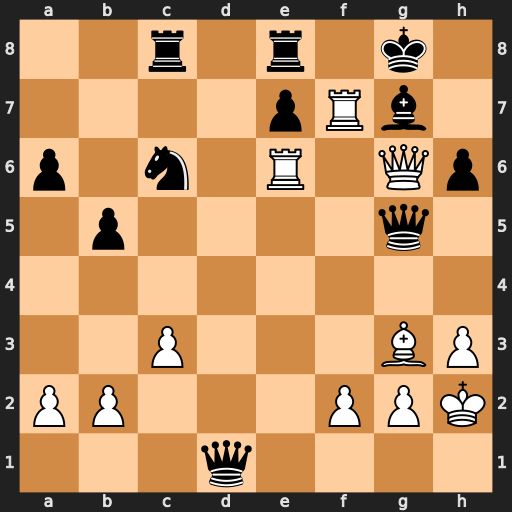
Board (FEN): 2r1r1k1/4pRb1/p1n1R1Qp/1p4q1/8/2P3BP/PP3PPK/3q4
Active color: w
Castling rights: -
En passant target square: -
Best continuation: Rxg7+ Kh8 Rh7#